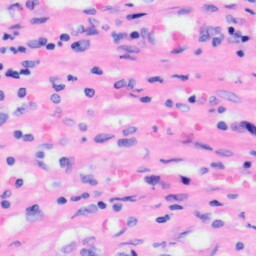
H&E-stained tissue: Liver